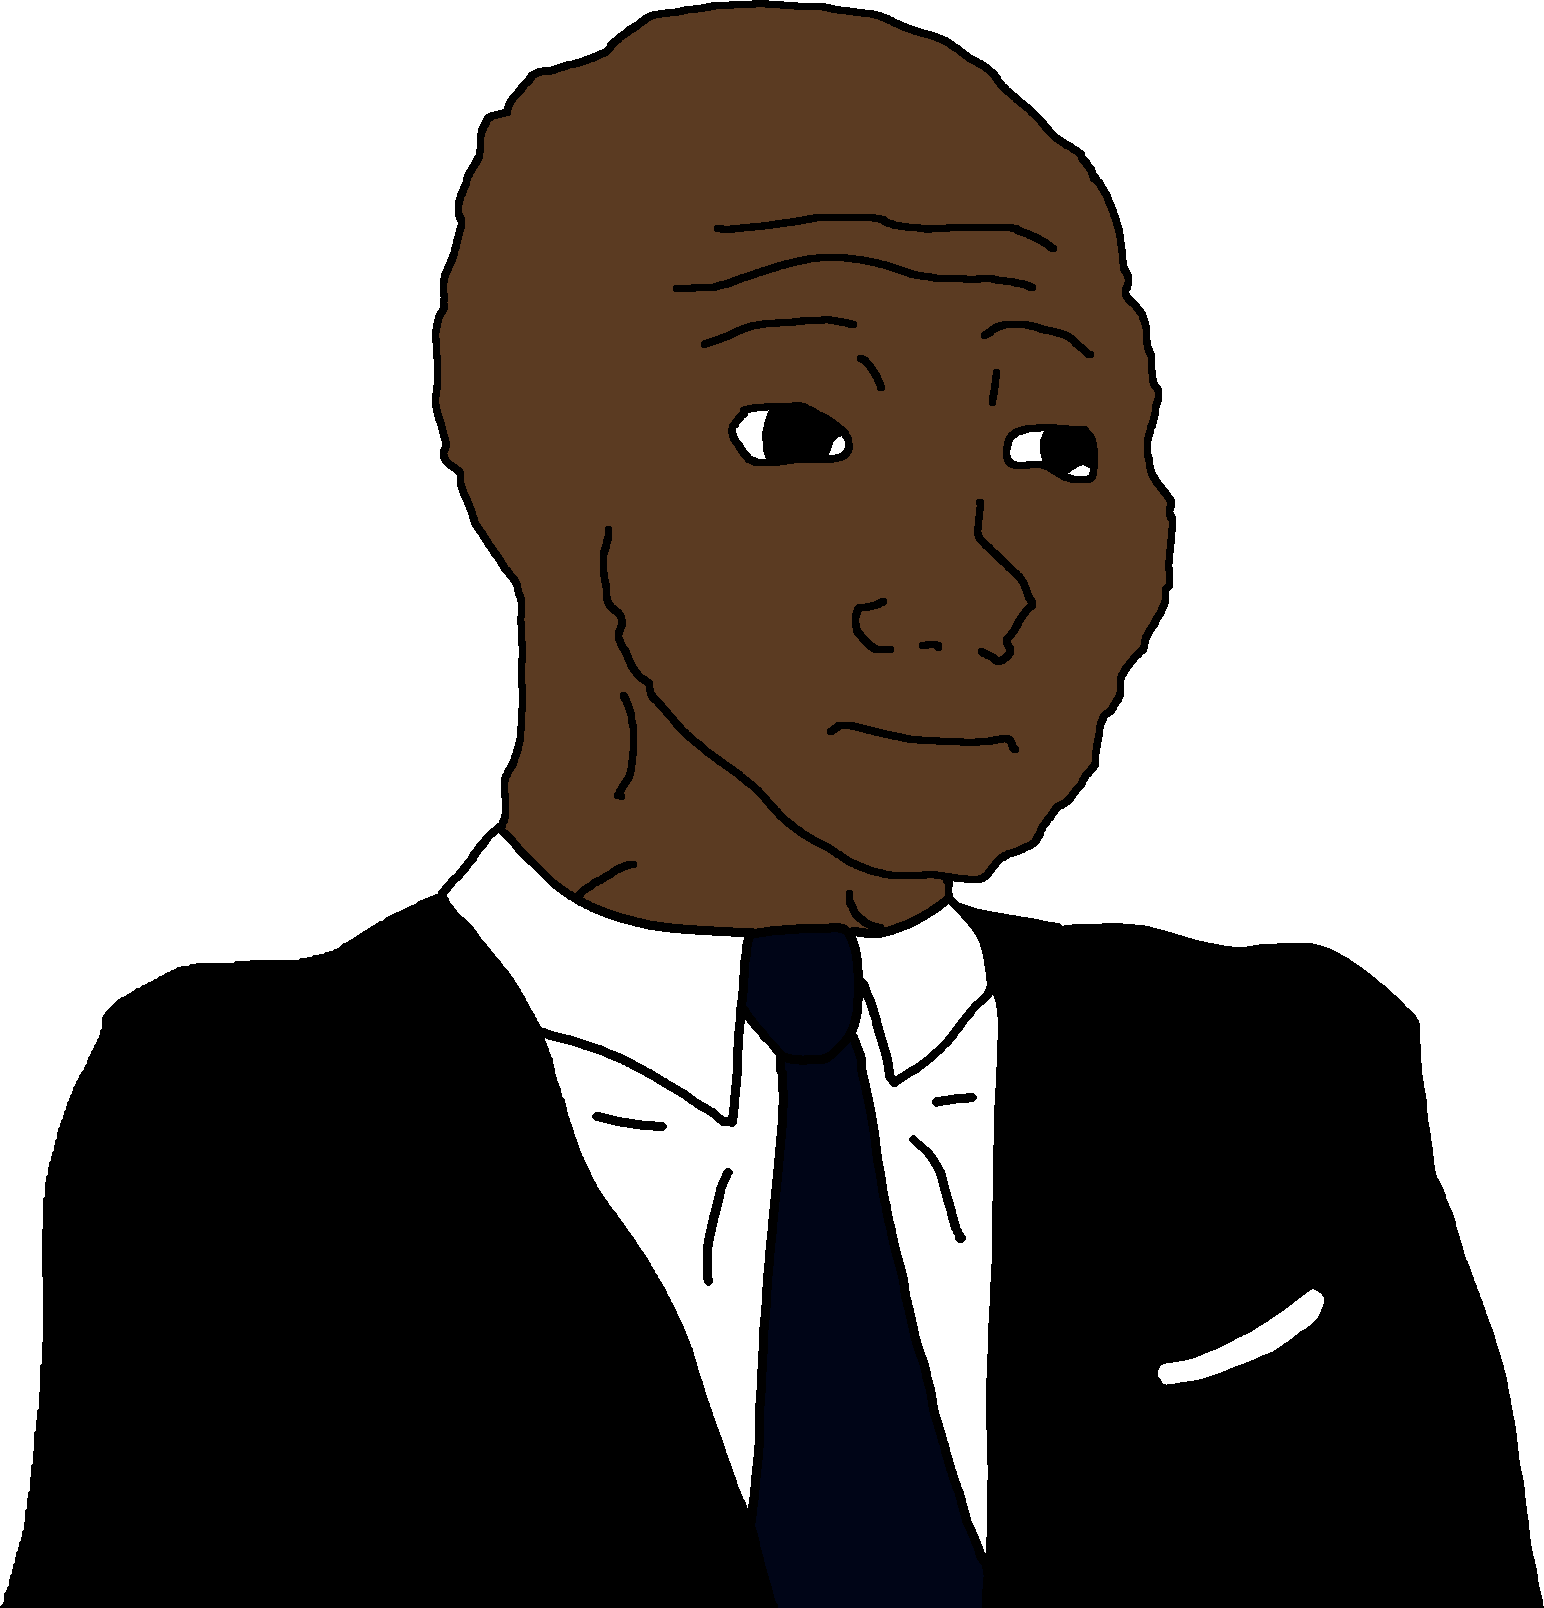
Label: 5_Blackjak